Question: This is two questions in one, so here we go.
I have a simple code that I got from jsfiddle (at <URL>
But it it doesn't call the jquery function when I put it in my website (live demo at <URL>.
Also, it is adding some funny symbols to the end of it. Is that my fault or my text editor's? I am using textwrangler--saving as UTF-8. When I try to save to ISO Latin 9, it says there are unnamable characters--it's happening on more than just this one webpage. Here's a screenshot:

'''
<html>
<meta http-equiv="content-type" content="text/html;charset=UTF-8" />
<head>
<style type="text/css">
#menucontainer {
display:none;
}
</style>
<script type="text/javascript" src="https://ajax.googleapis.com/ajax/libs/jquery/1.7.2/jquery.min.js" />
$('html').click(function() {
$('#menucontainer').hide();
});
$('#menuwrap').click(function(event){
event.stopPropagation();
});
$('#menutoggle').click(function(event){
$('#menucontainer').toggle();
});
</script>
</head>
<body>
<div id="menuwrap">
<a href="#" id="menutoggle">Menu Toggle</a>
<ul id="menucontainer">
<li><a href="#">One</a></li>
<li><a href="#">Two</a></li>
<li><a href="#">Three</a></li>
</ul>
</div>
</body>
</html>
'''
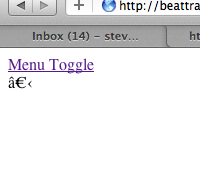
Answer: Remove the 'src="https://ajax.googleapis.com/ajax/libs/jquery/1.7.2/jquery.min.js"' attribute from the script tag, and that should work. Make a new script tag for jquery:
'''
<script type="text/javascript" src="https://ajax.googleapis.com/ajax/libs/jquery/1.7.2/jquery.min.js"></script>
<script type="text/javascript">
$('html').click(function() {
$('#menucontainer').hide();
});
$('#menuwrap').click(function(event){
event.stopPropagation();
});
$('#menutoggle').click(function(event){
$('#menucontainer').toggle();
});
</script>
'''
Also, put the second element at the end of the .
As for the strange characters, try using an HTTP header in your PHP code to specify that the page is in UTF-8. My browser is saying that the encoding for you page is ISO-8859-1, hence the strange characters.
'''
header("Content-Type: text/html; charset=utf-8";
'''